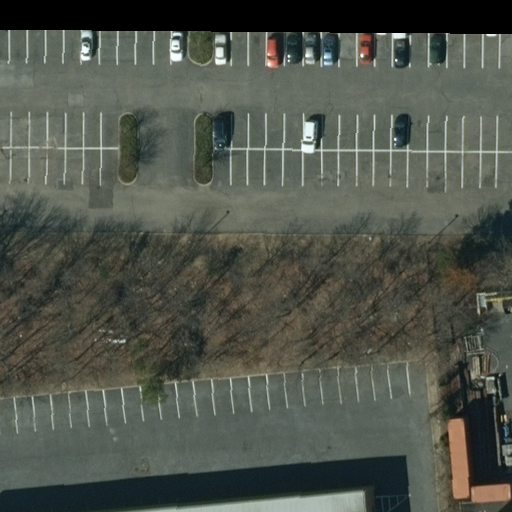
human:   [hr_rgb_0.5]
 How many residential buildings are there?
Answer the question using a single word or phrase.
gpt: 0

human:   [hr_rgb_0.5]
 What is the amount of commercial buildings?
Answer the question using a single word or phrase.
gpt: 1

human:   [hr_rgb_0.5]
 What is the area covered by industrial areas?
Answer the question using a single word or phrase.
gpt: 10623m2

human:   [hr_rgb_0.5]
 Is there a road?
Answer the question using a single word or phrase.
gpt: yes

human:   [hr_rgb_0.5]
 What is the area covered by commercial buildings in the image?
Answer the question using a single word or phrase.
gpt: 176m2

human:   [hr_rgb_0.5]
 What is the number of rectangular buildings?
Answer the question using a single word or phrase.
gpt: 1

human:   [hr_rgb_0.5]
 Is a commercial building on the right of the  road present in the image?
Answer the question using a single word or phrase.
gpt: no

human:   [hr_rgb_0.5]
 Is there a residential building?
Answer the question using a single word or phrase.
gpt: no

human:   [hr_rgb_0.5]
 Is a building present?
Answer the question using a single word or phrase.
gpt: yes

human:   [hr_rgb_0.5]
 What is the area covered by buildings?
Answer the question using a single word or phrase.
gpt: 176m2

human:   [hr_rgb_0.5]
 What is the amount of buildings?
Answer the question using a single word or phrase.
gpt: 1

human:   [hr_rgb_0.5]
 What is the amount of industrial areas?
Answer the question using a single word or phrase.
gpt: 1

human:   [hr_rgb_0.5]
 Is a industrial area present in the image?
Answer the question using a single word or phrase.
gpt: yes

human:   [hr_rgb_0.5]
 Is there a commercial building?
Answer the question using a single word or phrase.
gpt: yes

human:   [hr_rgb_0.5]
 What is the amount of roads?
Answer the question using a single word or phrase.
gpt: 1

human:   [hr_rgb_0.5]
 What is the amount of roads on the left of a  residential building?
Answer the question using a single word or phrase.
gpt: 0

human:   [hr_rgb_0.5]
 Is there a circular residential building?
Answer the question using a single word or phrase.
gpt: no

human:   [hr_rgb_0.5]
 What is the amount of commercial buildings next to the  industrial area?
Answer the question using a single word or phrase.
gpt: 1

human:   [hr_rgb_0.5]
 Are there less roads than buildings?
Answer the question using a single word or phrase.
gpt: no

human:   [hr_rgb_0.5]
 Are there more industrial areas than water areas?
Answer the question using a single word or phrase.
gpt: yes

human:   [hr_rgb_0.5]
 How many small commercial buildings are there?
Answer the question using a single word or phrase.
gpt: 0

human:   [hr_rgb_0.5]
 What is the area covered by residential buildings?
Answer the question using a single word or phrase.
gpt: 0m2

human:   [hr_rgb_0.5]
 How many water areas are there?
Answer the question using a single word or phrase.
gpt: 0

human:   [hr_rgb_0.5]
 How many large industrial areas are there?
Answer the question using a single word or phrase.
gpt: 1

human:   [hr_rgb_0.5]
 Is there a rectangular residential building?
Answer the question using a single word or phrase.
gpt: no

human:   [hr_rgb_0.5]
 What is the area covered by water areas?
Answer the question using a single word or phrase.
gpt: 0m2

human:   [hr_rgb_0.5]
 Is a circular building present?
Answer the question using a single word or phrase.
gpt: no

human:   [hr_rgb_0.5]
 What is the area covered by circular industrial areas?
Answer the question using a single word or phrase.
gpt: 0m2

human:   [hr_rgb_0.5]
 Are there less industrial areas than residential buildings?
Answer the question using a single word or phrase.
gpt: no

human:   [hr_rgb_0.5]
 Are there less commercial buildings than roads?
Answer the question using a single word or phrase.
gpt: no

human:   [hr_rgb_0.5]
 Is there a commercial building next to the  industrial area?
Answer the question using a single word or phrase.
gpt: yes

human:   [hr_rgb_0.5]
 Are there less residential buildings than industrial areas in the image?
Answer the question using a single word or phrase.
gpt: yes

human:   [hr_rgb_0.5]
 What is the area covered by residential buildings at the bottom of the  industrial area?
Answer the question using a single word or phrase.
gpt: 0m2

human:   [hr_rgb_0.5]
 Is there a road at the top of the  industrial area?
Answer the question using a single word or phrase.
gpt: yes

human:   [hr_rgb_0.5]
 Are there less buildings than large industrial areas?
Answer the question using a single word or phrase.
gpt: no

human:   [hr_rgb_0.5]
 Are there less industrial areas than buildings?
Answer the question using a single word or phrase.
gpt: no

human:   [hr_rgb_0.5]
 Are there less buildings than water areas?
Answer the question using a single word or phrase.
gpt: no

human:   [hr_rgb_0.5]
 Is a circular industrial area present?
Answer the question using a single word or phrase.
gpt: no

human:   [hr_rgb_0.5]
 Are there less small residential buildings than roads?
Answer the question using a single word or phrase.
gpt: yes

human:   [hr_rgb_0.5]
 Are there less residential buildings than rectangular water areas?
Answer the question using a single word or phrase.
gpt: no

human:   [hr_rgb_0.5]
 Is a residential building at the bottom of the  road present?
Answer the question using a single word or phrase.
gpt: no

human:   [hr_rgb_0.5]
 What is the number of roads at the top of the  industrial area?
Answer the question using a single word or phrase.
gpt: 1

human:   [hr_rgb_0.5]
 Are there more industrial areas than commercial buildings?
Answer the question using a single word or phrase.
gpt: no

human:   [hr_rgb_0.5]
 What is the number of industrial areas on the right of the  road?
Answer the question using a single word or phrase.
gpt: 0

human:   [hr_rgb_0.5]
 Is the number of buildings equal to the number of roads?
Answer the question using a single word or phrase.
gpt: yes

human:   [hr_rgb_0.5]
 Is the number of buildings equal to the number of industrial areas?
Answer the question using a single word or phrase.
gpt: yes

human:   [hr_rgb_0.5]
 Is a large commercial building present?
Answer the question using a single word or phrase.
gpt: no

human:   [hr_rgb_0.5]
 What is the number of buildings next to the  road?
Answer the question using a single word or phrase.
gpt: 1

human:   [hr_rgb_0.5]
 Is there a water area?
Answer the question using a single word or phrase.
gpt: no

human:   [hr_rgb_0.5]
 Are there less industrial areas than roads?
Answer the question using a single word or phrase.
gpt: no

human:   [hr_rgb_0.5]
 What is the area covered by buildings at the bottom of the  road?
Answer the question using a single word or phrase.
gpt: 176m2

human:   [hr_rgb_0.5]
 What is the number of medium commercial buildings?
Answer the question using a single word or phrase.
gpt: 1

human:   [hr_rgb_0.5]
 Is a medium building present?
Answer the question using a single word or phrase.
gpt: yes

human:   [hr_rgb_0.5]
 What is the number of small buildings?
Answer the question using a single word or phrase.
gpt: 0

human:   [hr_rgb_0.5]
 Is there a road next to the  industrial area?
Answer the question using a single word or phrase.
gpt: yes

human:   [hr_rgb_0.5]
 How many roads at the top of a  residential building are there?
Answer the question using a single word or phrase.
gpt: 0

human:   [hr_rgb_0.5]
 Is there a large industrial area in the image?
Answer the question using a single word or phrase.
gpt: yes

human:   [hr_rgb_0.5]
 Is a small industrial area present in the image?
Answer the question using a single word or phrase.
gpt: no

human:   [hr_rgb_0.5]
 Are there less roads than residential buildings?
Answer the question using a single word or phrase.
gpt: no

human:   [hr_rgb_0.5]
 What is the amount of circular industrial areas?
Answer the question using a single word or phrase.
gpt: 0

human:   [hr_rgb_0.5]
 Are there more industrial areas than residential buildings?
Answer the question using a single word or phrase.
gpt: yes

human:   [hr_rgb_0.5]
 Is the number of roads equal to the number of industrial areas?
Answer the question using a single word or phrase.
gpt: yes

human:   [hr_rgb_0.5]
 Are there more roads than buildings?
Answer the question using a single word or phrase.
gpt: no

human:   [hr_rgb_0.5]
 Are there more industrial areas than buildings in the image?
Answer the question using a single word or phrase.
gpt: no